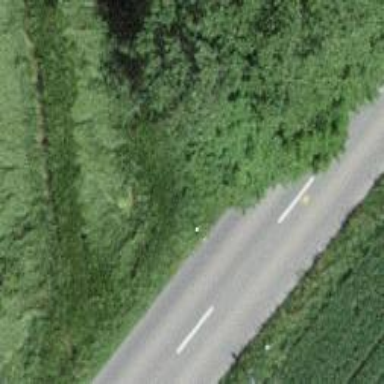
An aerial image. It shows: Secondary road with asphalt surface and opposite track on the left for cyclists.